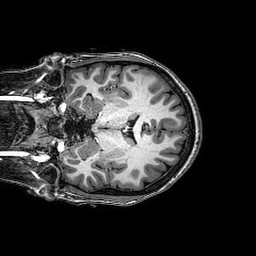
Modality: T1w
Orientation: coronal
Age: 21
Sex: female
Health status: healthy
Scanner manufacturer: philips
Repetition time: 0.008151 s
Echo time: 0.00374 s